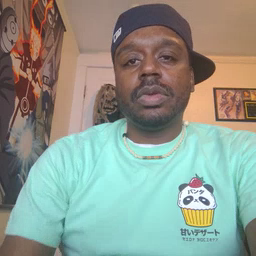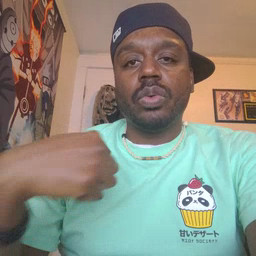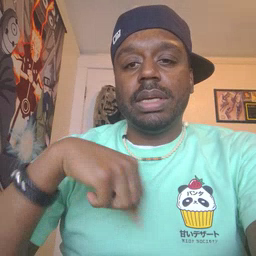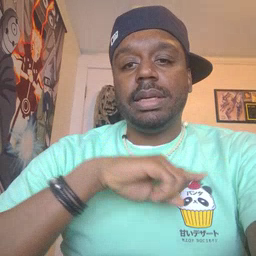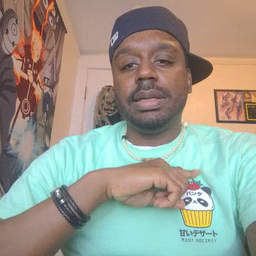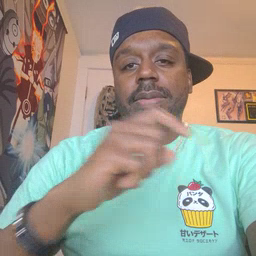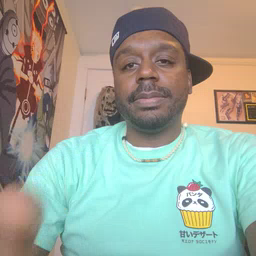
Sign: weus